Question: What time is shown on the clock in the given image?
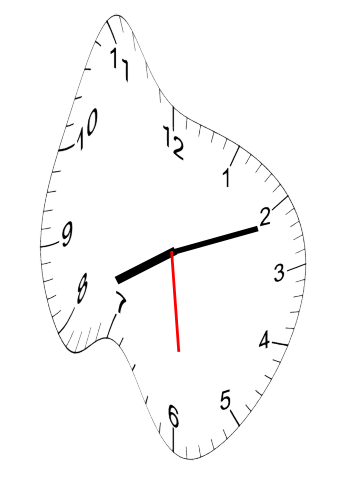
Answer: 08:11:29